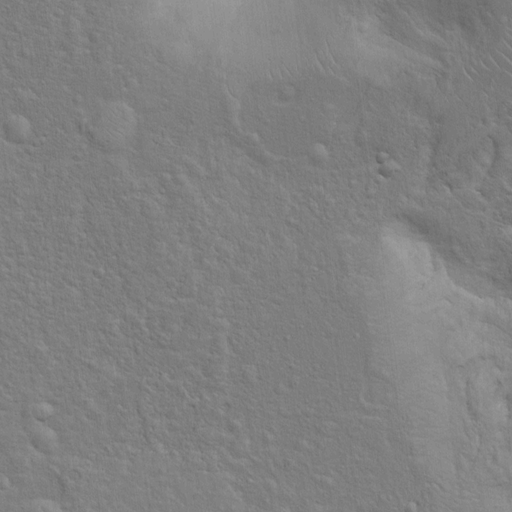
Classes present: Background, Cone